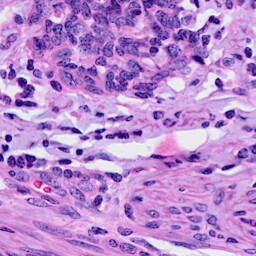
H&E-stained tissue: Cervix